Question: In my application i have a sliding menu which has been developed by <URL>.
It's working fine in my application ;)
I have a Fragment which is host of MapView. This fragment like my other fragments extended from Fragment class. Just in this Fragment, there is black cover/layer on top of menu contents when I open sliding menu. There is no black cover when I open menu in other fragments. Also, the thing that I found is height of box is exactly as same height as fragment.
Have you seen this problem before? any comments or suggestion would be appreciated.

=>
Based on what Selei suggested I set background to transparent. However, regardless of what color I'm assigning (transparent or other colors) it's still visible and black :(
This is my code:
'''
<?xml version="1.0" encoding="utf-8"?>
<com.google.android.gms.maps.MapView
xmlns:android="http://schemas.android.com/apk/res/android"
xmlns:map="http://schemas.android.com/apk/res-auto"
android:id="@+id/mapView"
android:layout_width="match_parent"
android:layout_height="match_parent"
android:clickable="true"
map:uiCompass="true"
android:background="#<PHONE>"/>
'''
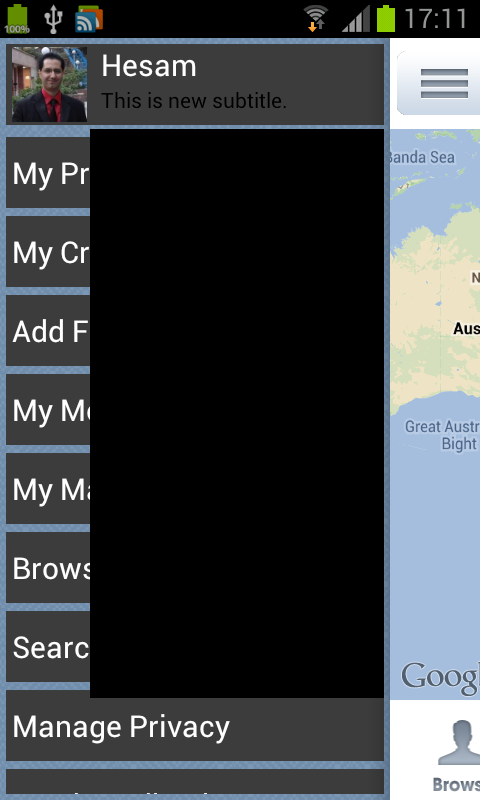
Answer: The solution was adding 'map:zOrderOnTop="true"' to XML.
For more info please refer to <URL>.